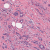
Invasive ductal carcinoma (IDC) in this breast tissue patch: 1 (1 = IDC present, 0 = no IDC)